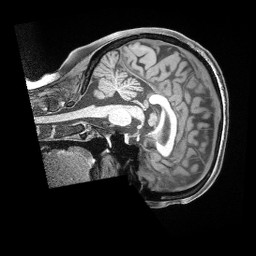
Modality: T1w
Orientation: sagittal
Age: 34
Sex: female
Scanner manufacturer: siemens
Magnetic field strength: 3 T
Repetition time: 2 s
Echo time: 0.00211 s